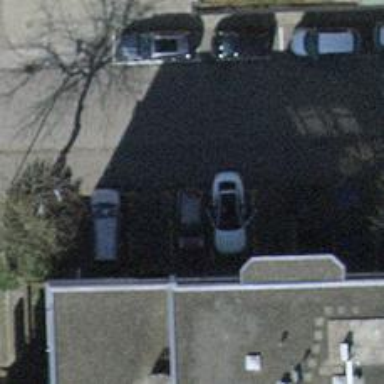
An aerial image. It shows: Car sharing facility.